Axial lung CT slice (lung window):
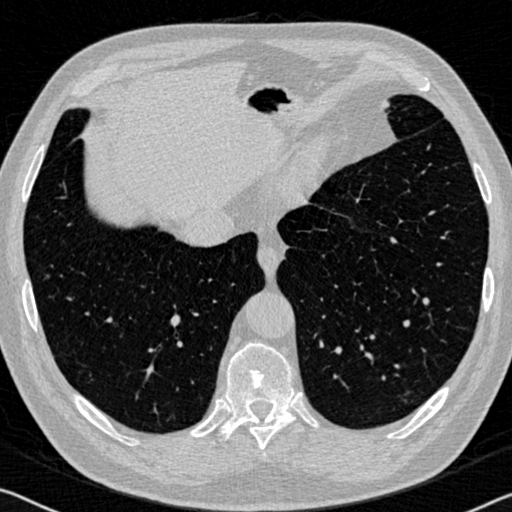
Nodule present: no